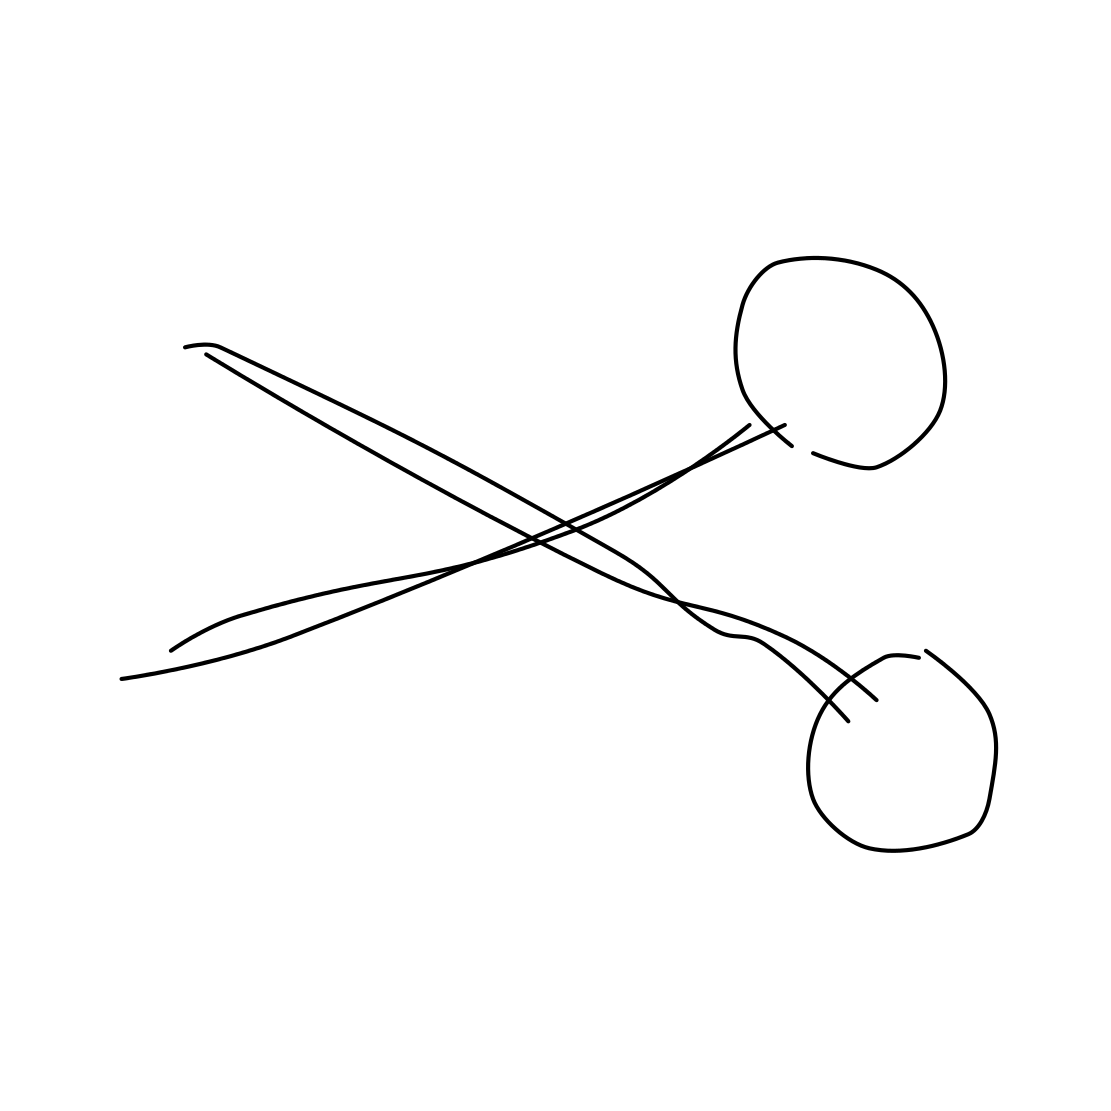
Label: scissors